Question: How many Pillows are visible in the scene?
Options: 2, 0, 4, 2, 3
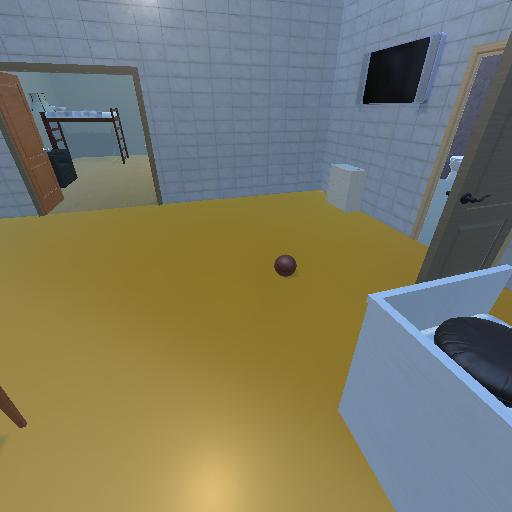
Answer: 2